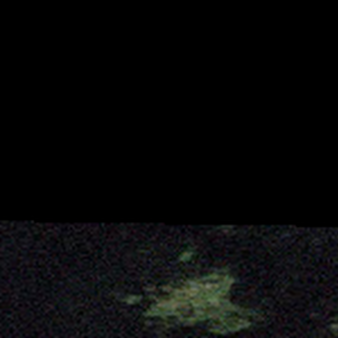
Label: other